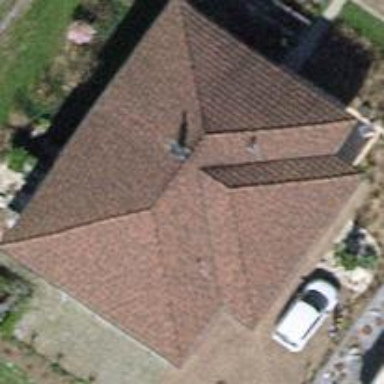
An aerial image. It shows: Detached building with hipped roof.